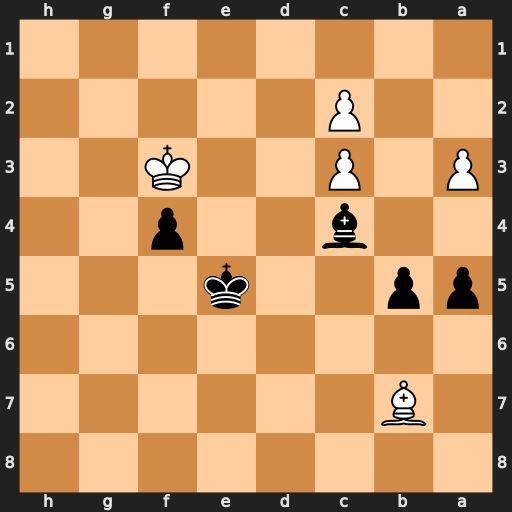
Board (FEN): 8/1B6/8/pp2k3/2b2p2/P1P2K2/2P5/8
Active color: b
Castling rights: -
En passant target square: -
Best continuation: Bd5+ Bxd5 Kxd5